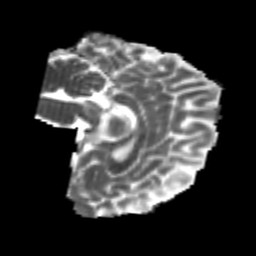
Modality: MD
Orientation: sagittal
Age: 20
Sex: female
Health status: healthy
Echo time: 0.074 s